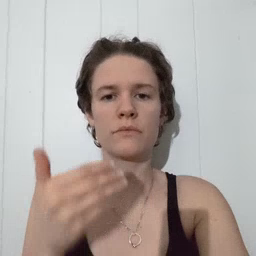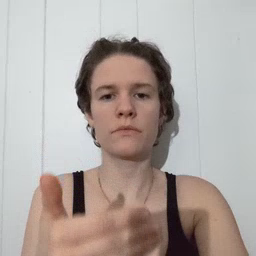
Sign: close